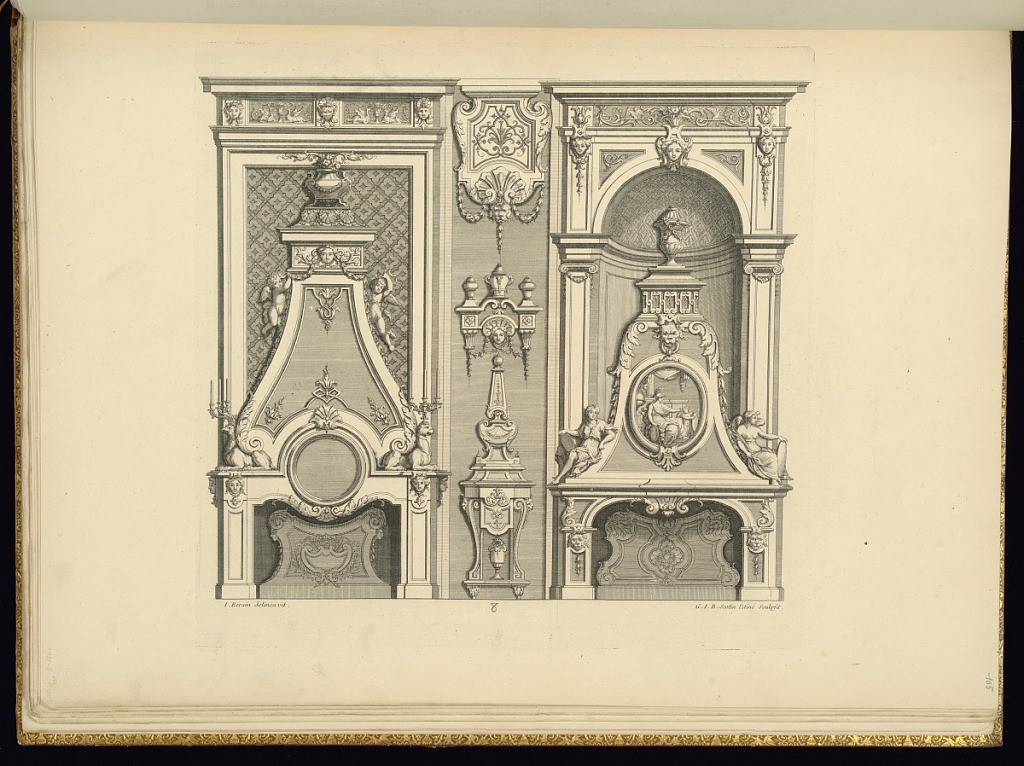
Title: Chimneypiece Designs
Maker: Jean Berain, the elder, French, 1640-1711
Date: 1711
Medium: Engraving on laid paper
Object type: Bound print
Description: Two chimneypiece designs decorated with candelabra, sphinxes, mascarons, putti, vases, and rondels. The chimneypiece on the right is set within a niche. Between the chimneypieces is a panel with a console table, a console bracket topped with vases, and grotesque ornamentation at top. The plate is signed and numbered.